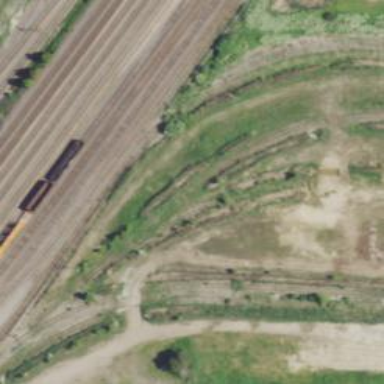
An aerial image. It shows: Disused railway spur service.